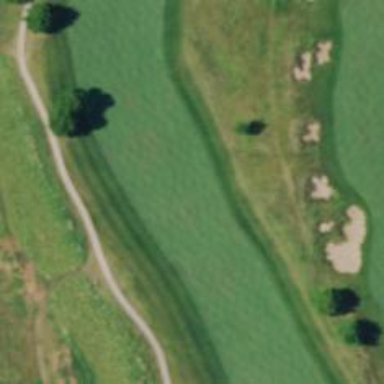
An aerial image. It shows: Golf hole.